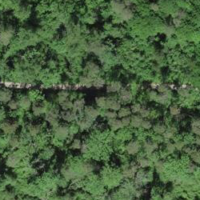
EUNIS habitat code: 41
Species observed at this site:
Berberis vulgaris